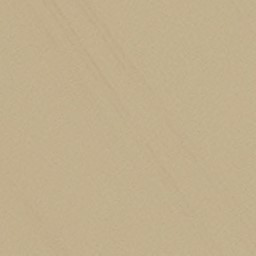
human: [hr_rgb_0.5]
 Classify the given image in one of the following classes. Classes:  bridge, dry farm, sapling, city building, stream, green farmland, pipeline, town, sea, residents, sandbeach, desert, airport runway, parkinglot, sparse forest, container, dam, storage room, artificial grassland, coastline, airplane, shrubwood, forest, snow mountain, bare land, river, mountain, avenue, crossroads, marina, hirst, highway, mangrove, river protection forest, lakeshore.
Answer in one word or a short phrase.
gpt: desert